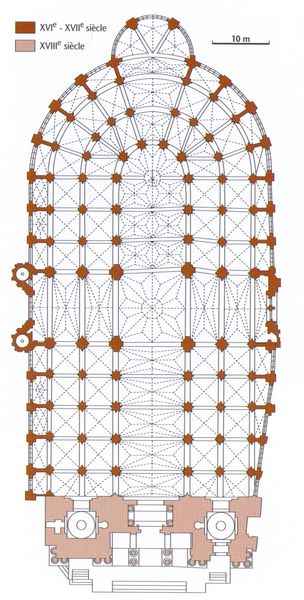
Titel: Saint-Eustache (Grundriß)
Standort: Paris
Institution: Saint-Eustache
Schlagwörter: blau, weiß, gelb, ocker, braun, frankreich, grau, orange, pfeiler, schwarz, skizze, säule, säulen, zeichnung, gebäude, rot, muster, architektur, haupt, fünf, kirche, gotik, rosa, rund, turm, hellblau, schiff, schiffe, papier, bogen, flächen, linien, französisch, joche, treppe, treppen, symmetrie, stufen, striche, punkte, eingang, gang, nische, gewölbe, kreuz, türme, stern, draufsicht, beschriftung, entwurf, altar, hauptschiff, kathedrale, langhaus, halbrund, portal, karte, kirchenschiff, mittelschiff, quader, bündelpfeiler, dienst, dreischiffig, gotisch, kreuzgewölbe, kreuzgratgewölbe, langschiff, querhaus, seitenschiff, triforium, rotbraun, altarraum, apsis, treppenhaus, chor, plan, achse, gothik, joch, träger, legende, basilika, grundriss, massstab, aufriss, architekt, kriche, zweiturmfassade, zentralraum, treppenaufgang, kapellen, vierung, gliederung, querschiff, gebäudeplan, chorumgang, westportal, anbauten, absiss, kreuzform, meter, baukunst, fünfschiffig, lanhaus, sterngewölbe, ausgeschiedene vierung, vierungspfeiler, kreuzförmig, bauphasen, netzgewölbe, gemetrisch, wallfahrt, hochgotik, zisterzienser, deckenkonstruktion, haöbrund, kapellenkranz, architektuf, apside, krichenschiff, bauplant, doppelter chorumgang, einschiffiges querhaus, kreur, nordportal, südportal, umbauten, umlaufkapellen, 18. jahrhundert, 15 jahrhundert, 16. jahrhundert, 10, gothsich, 17 jahrhundert, eingangportalsäulen, kirchestufen, 10 m, sternengewölbe